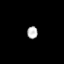
Tissue: prostate
Cell type: Endothelial cells
Senescence score: 0.7217
Nuclear area (px): 125
Mean DAPI intensity: 185.688